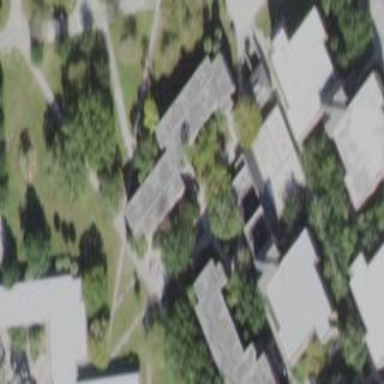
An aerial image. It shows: Dormitory building.